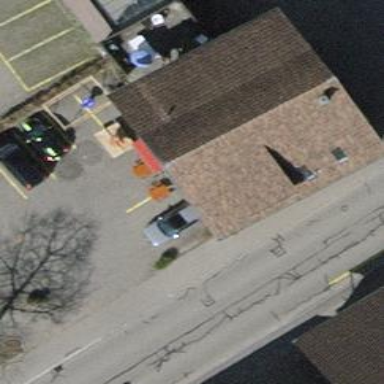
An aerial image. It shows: Building that is pub.